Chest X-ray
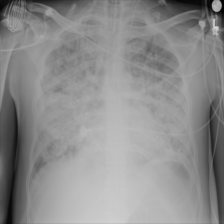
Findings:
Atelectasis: negative
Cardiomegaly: negative
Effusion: negative
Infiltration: positive
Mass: negative
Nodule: negative
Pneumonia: negative
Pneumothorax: negative
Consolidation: negative
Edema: negative
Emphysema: negative
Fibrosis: negative
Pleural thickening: negative
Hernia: negative